Field crop: maize
Growth stage: 2
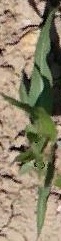
Species: maize